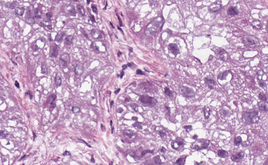
Tumor epithelial tissue: yes
Tumor-associated stroma tissue: yes
Normal tissue: no